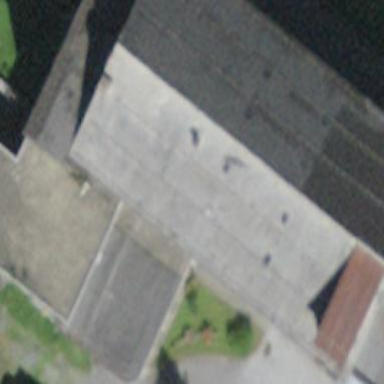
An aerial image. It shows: Industrial building with historic significance.